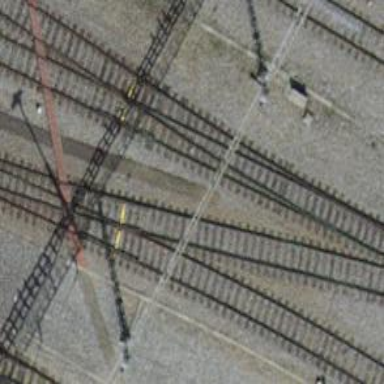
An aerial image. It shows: Railway yard with single rail track. The electrified track has contact line for power supply.